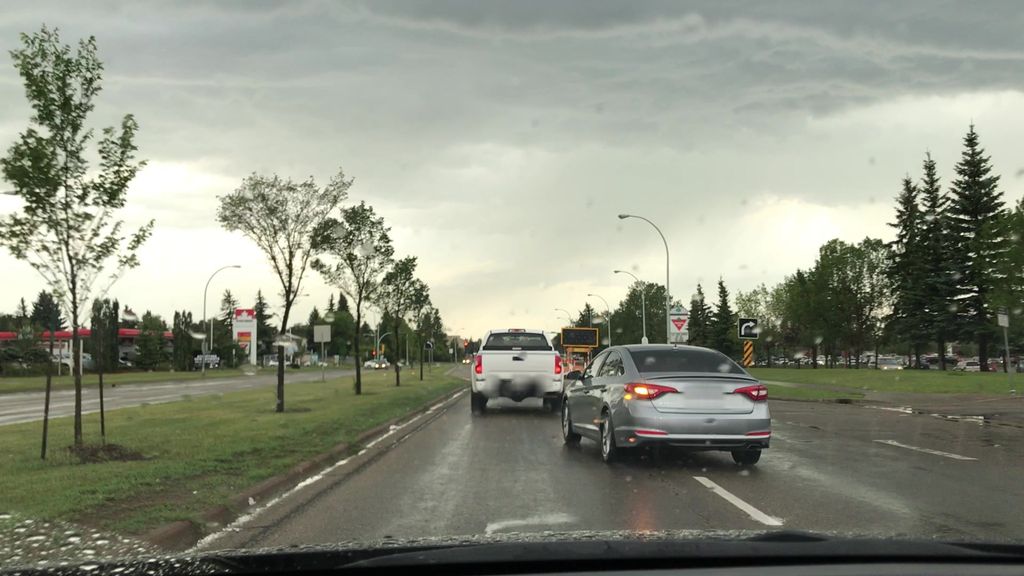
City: edmonton